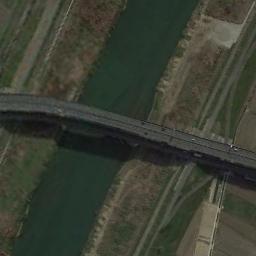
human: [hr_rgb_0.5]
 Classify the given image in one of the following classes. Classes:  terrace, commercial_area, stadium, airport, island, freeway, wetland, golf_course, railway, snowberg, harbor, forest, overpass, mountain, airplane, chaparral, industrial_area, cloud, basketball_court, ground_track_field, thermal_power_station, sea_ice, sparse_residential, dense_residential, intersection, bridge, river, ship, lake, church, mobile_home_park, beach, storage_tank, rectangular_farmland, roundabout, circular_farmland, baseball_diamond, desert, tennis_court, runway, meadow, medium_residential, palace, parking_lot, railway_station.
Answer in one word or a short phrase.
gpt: bridge